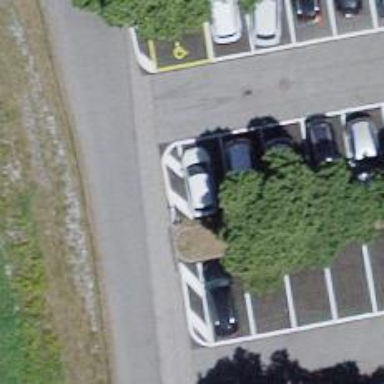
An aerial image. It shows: Charging station.